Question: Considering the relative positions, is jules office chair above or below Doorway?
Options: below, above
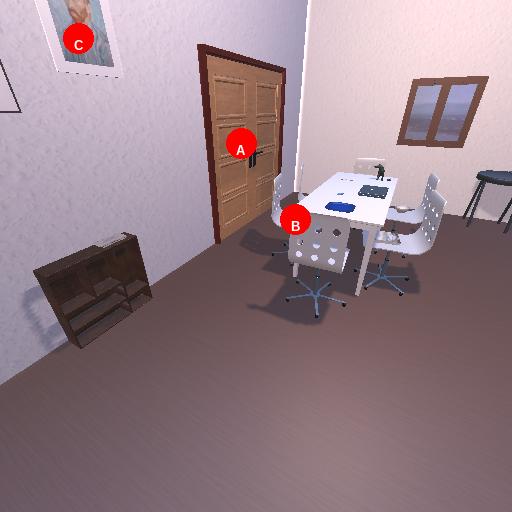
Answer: below